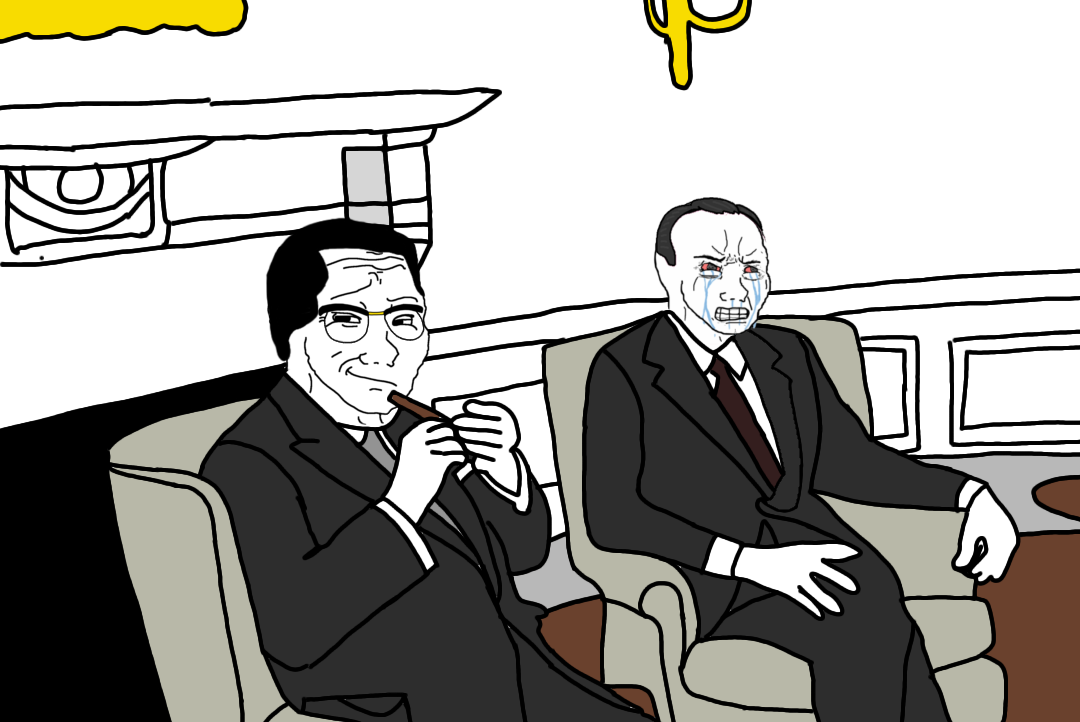
Label: 5_Wojak_with_Background